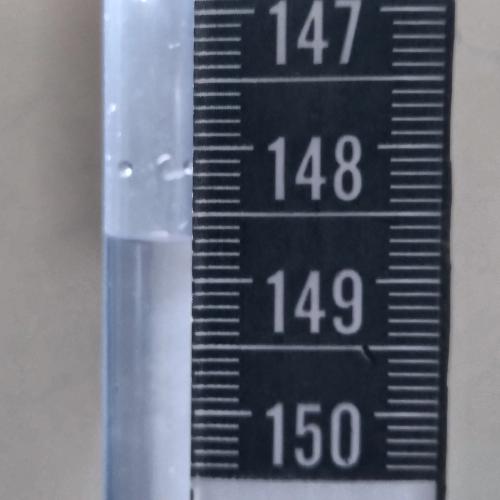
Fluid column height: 148.7 cm